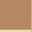
Piece: xx